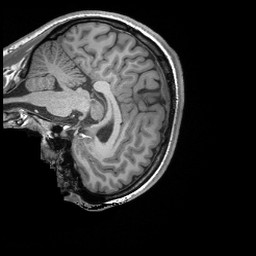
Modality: T1w
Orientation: sagittal
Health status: ill
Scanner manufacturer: siemens
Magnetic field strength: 3 T
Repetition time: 2.3 s
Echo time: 0.00243 s